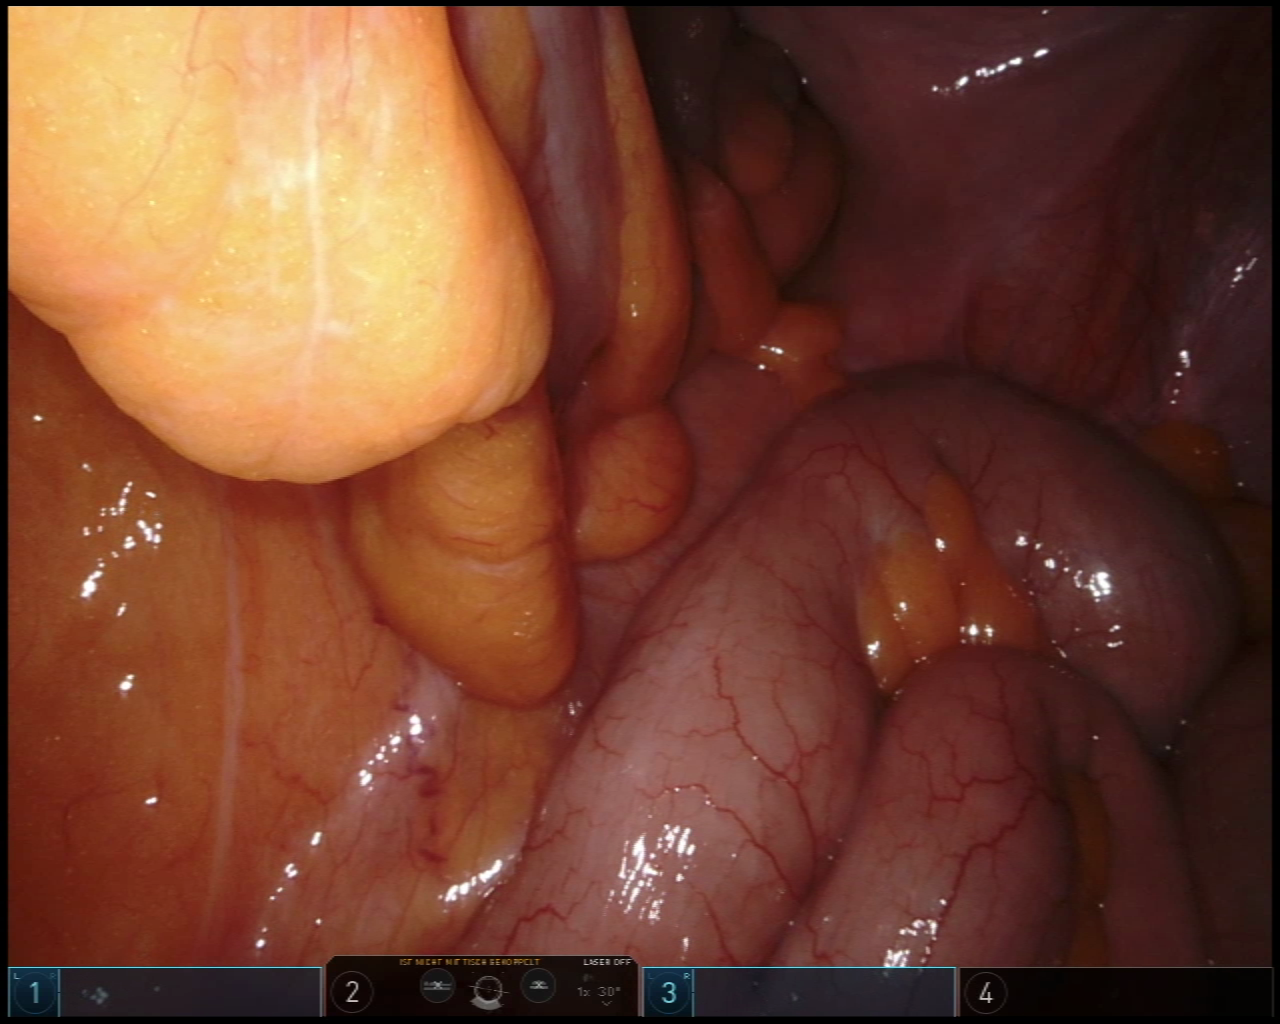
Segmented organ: colon
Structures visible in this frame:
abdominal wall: yes
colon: yes
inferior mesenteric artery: no
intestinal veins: no
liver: no
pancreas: no
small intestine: yes
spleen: no
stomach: no
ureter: no
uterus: no
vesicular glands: no